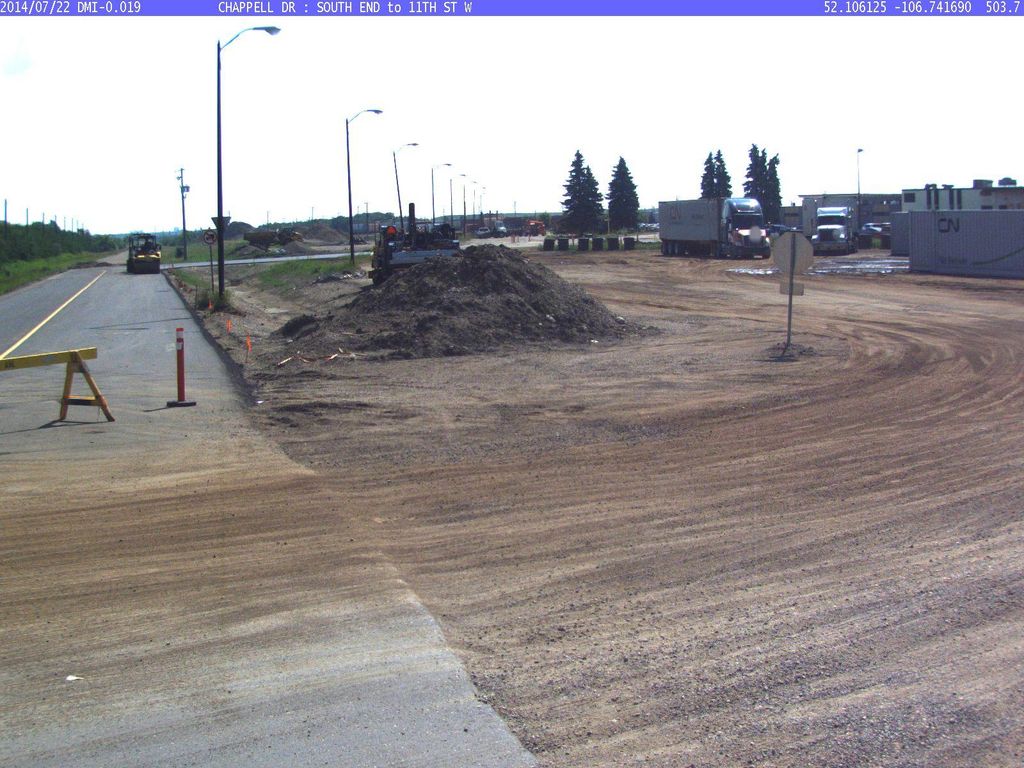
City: saskatoon